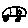
Label: car